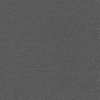
Atmospheric dust classification: dusty